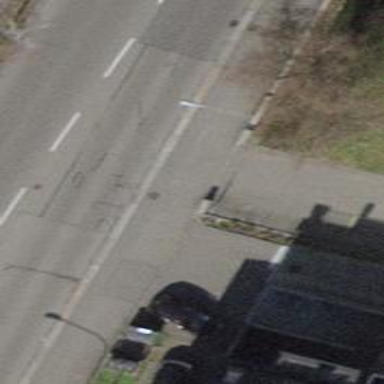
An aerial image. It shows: Unmarked crossing with traffic calming table.